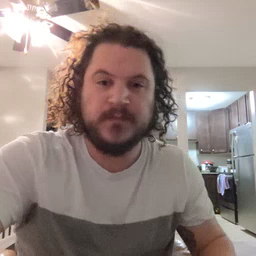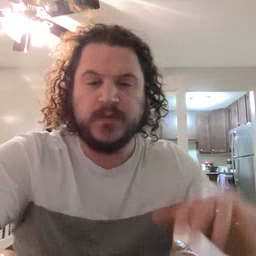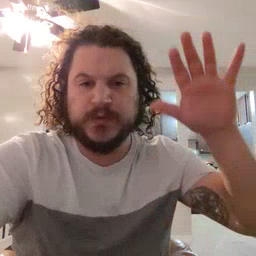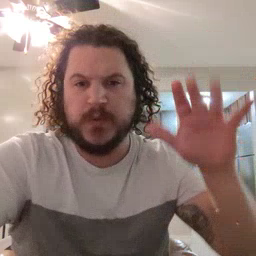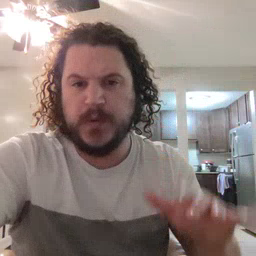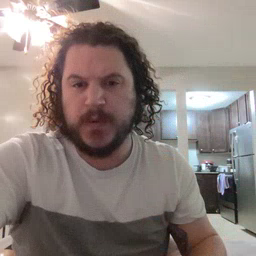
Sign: snow